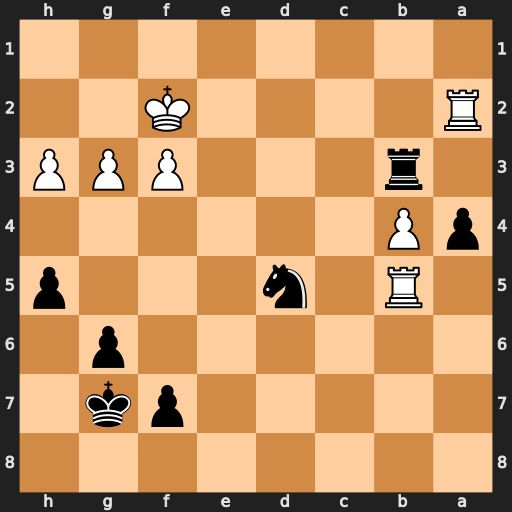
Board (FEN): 8/5pk1/6p1/1R1n3p/pP6/1r3PPP/R4K2/8
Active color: b
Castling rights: -
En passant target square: -
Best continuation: Nc3 Ra5 Nxa2